Question: I have a JQGrid which have a navgrid that its not showing as I want. There are some buttons that look weird, as shown in the following picture:

As you can see, the number is not completely displayed, and the button that is besides the number is cutted too. Also, I want to reduce the size of the textbox that show the page number, which is too big, and the size of the textbox that have that visual problem.
here is the code of my view:
'''
<script type="text/javascript">
$(document).ready(function (){
jQuery("#list").jqGrid({
url: 'http://localhost/ProyectoNetbeans/CodeIgniter_2.1.3/index.php/MedioInformativo_controller/loadData',
mtype : "post", //Ajax request type. It also could be GET
datatype: "json", //supported formats XML, JSON or Arrray
colNames:['Indice','Descripcion'], //Grid column headings
colModel:[
{name:'indice', index:'indice', editable:true, hidden:true, edittype:'text'},
{name:'descripcion', index:'descripcion', editable:true, edittype:'text'}
],
pager: '#pager',
width: 900,
rowNum:10,
rowList:[15,30],
sortname: 'indice',
reloadAfterSubmit: true,
sortorder: 'asc',
viewrecords: true,
postData: {descripcion:"descripcion"},
caption: 'Medio informativo',
onSelectRow: function(id)
{
var dataFromCellByColumnName="";
var index=$("#list").getGridParam("selrow");
var rowId = jQuery('#list tr:eq('+index+')').attr('ID');
var dataFromTheRow = jQuery('#list').jqGrid ('getRowData', rowId);
dataFromCellByColumnName = jQuery('#list').jqGrid ('getCell', rowId, 'indice');
setIndice(dataFromCellByColumnName);
}
}).navGrid('#pager',{edit:true,add:true,del:true},
{//EDITAR
},
{//AGREGAR
jqModal:false,
reloadAfterSubmit:true,
savekey: [true,13],
drag: true,
closeOnEscape:true,
closeAfterAdd:true,
url:"http://localhost/ProyectoNetbeans/CodeIgniter_2.1.3/index.php/MedioInformativo_controller/addData",
beforeSubmit: function(postdata, formid){//valida que no halla errores en la insercion de datos
//alert(postdata.Pais);//imprime lo que se mando en el texto
if (postdata.descripcion=="")
{
return [false,'DESCRIPCION EN BLANCO, INSERTE UNA DESCRIPCION'];
}
else if (postdata.descripcion.length>50)
{
return [false,'NUMERO DE CARACTERES PARA DESCRIPCION EXCEDIDO, MAXIMO=50'];
}
else
{
return [true,'EXITO']; // no error
}
}
},
{// DELETE
},
{multipleSearch : false}, // enable the advanced searching
{closeOnEscape:true} /* allow the view dialog to be closed when user press ESC key*/
);
});
</script>
'''
Anyone knows what can be done here?
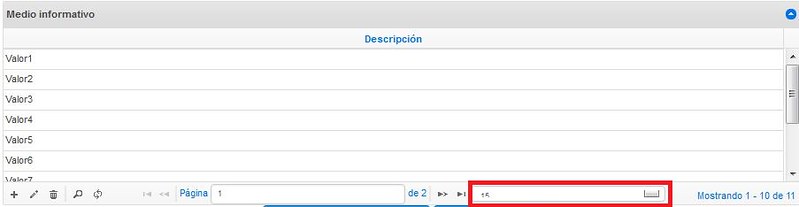
Answer: I suppose that you have conflict with Twitter Bootstrap CSS which you included too. To fix the problem you have to add CSS style described in <URL> which reset 'width' of the controls to 'width: auto;' and reset some other CSS settings.
By the way you can consider to use <URL> which describes details.